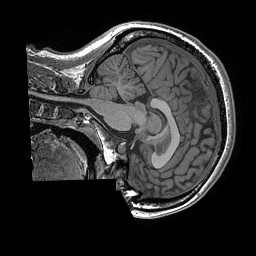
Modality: T1w
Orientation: sagittal
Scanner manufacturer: ge
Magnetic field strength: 3 T
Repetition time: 0.008184 s
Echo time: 0.003192 s